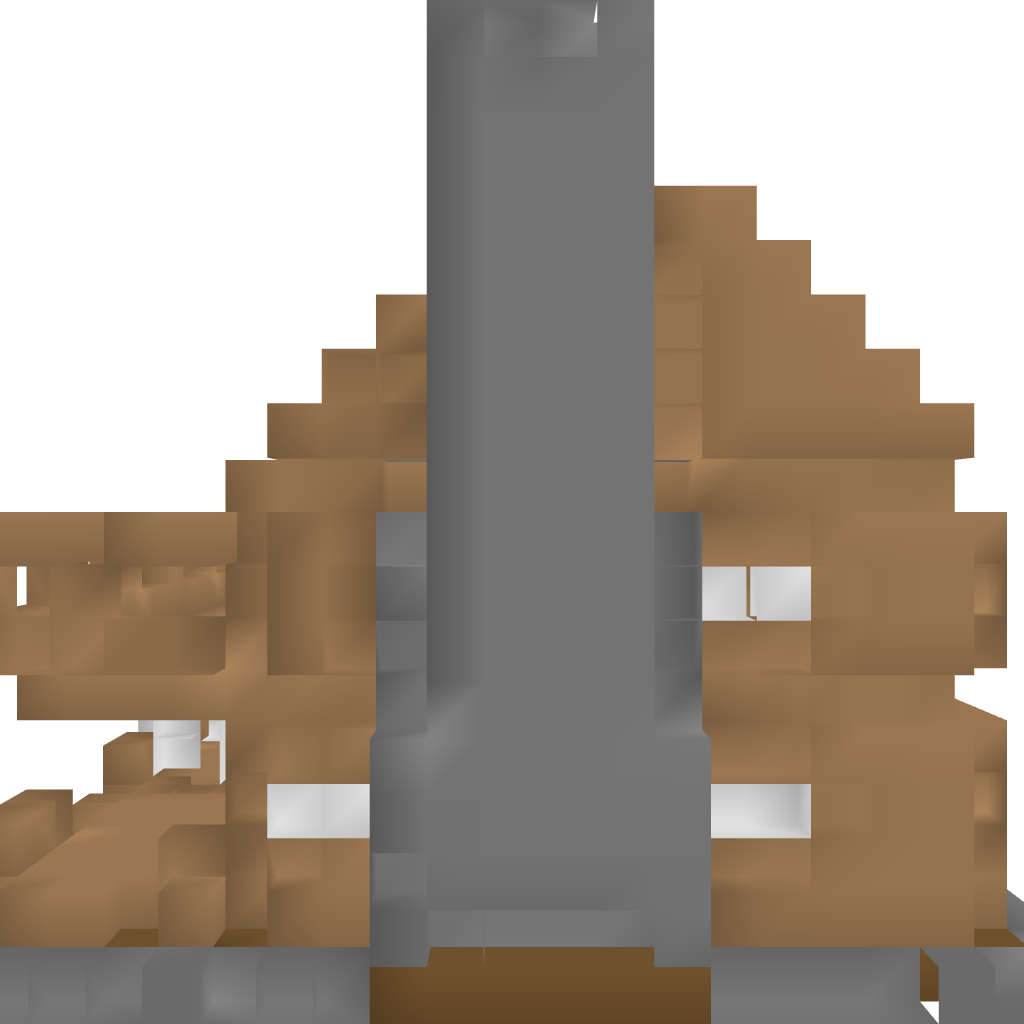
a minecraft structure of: Large Wooden Lodge bad low quality